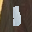
Label: 1